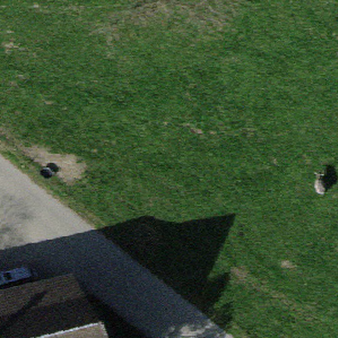
Label: other